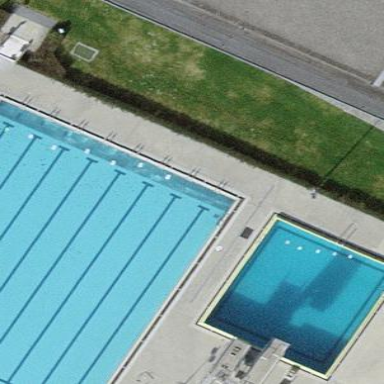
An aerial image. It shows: Swimming pool area designated for leisure and sport.